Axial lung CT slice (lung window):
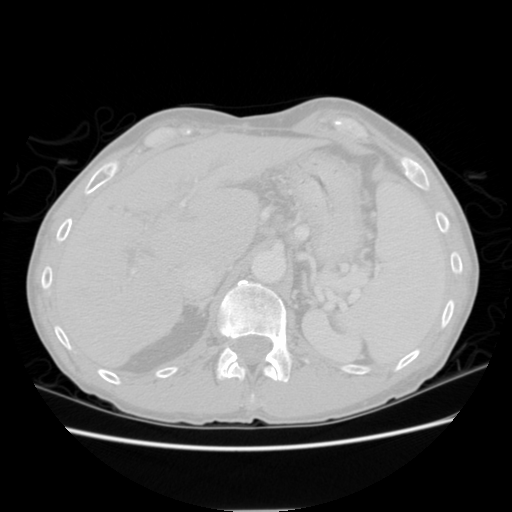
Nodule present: no